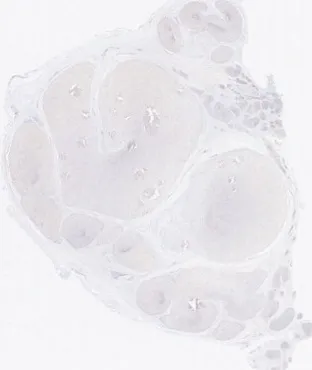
Final pathology of penile mass specimen excised during operation. (D) S100 expression primarily concentrated in the nucleus of Antoni A areas.
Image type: pathology (immunostaining)